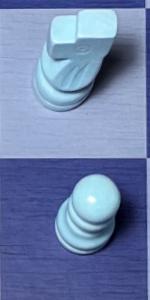
Label: Pawn_White